Question: I just downloaded <URL>. After adding the dll file when the objectListView is placed on my vb.net form it shows an error
> Type 'BrightIdeasSoftware.ObjectListView' is not defined.
How to solve this problem ?
I am using VS2010

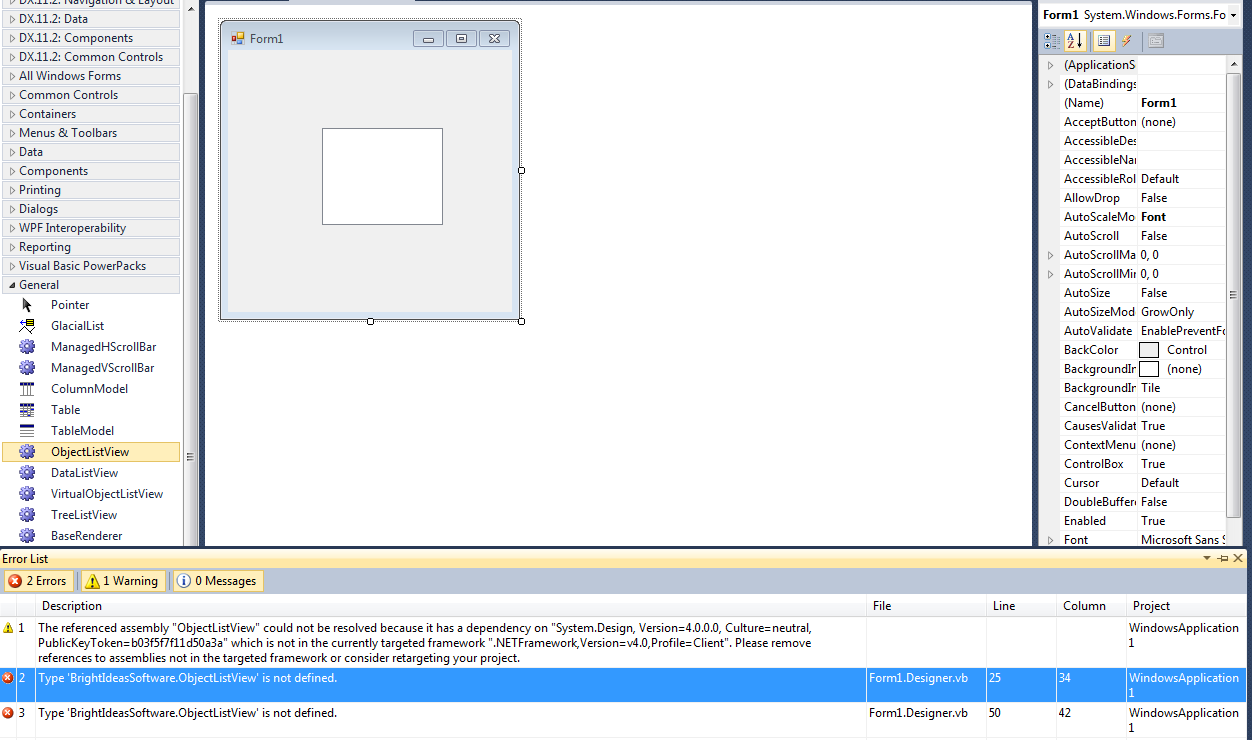
Answer: It sounds like you are missing a reference.
If you added the project source code, then you need to right-click on the project and select 'Add Reference...', select the Projects tab, and choose the ObjectListView project.
If you are just using the DLL, then you need to right-click on the project and select 'Add Reference...', select the Browse tab, and select the DLL file.
Based on the screenshot, the issue is that ObjectListView requires the full .Net Framework, not the client profile.
To resolve this, right-click on the project, select 'Properties', then select '.Net Framework 4' in the 'Target framework' dropdown list (it will currently be set to '.Net Framework 4 Client Profile').